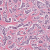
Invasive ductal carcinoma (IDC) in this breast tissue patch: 1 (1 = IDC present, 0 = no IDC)